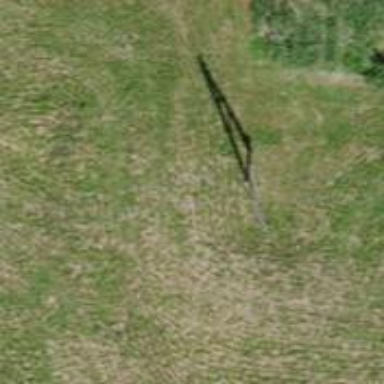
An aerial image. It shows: Power pole.